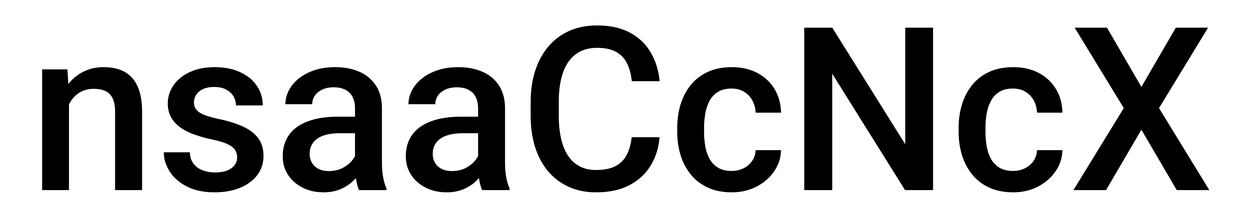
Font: Roboto_Medium